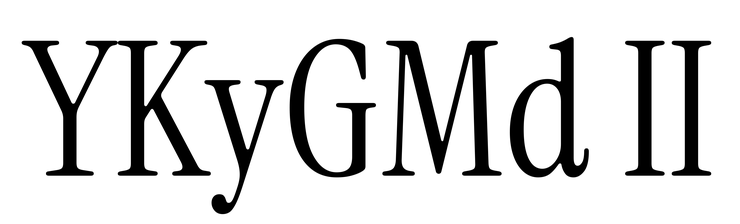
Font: InstrumentSerif-Regular